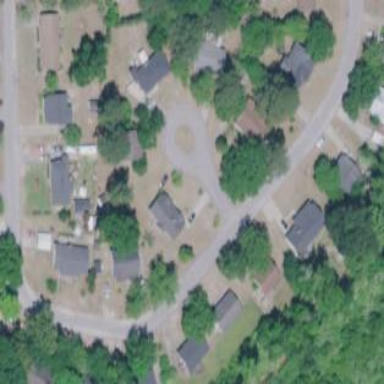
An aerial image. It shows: Residential area consisting of single-family homes in subdivision.